Question: I have tried 'var dateHeaders = HttpContext.Current.Request.Headers["Date"]' but it contains null, apparently there is no such key.
Can anyone tell me where else can I find the time-zone of the current client?
Reference: <URL>

I want to parse dateTime to the following format:
> Sun Nov 14 43745 00:00:00 GMT+0200 (Jerusalem Standard Time)
btw, what's the '43745' part?
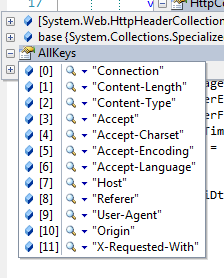
Answer: The date header is not one that is sent in standard http requests. I just ran a quick check with fiddler using both IE and Firefox and didn't see the date header sent on any requests.
The best that you can do on the server is get the user's culture, but this will only help with the date format, not the timezone.
However, you can get the information from javascript using getTimezoneOffset. For example:
'''
var timeNow = new Date();
var timezone = timeNow.getTimezoneOffset() / 60 * (-1);
'''
There is an excellent description <URL>.